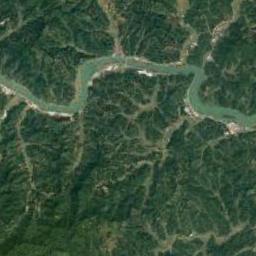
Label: river